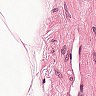
Metastatic tissue present: no